九年级 · 度量几何学
如图, 在正六边形 $A B C D E F$ 中, 分别以 $C 、 F$ 为圆心, 以边长为半径作弧,图中阴影部分的面积为 $24 \pi$, 则 $A E$ 长为 \$ \qquad \$

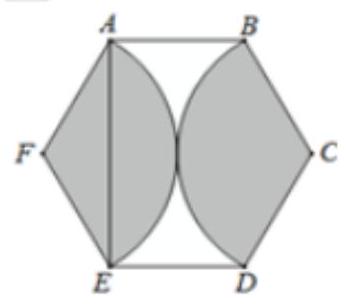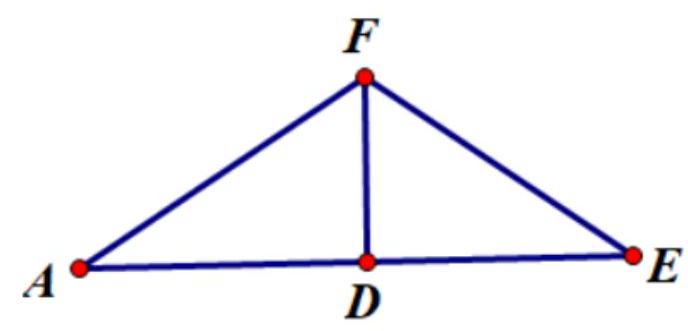
答案: $6 \sqrt{3}$
解析: $\because$ 正六边形的内角是 120 度, 阴影部分的面积为 $24 \pi$,

设正六边形的边长为 $r$,

$\therefore \frac{120 \pi \times r^{2}}{360} \times 2=24 \pi$,

解得 $r=6$.

则 $A F=E F=6$,

如图, 过点 $F$ 作 $F D \perp A E$ 于点 $D$,

$\therefore \angle F A E=\angle F E A=30^{\circ}$,

$\therefore A D=A F \times \cos 30^{\circ}=6 \times \frac{\sqrt{3}}{2}=3 \sqrt{3}$,
$\therefore A E=6 \sqrt{3}$.

故答案为 $6 \sqrt{3}$.